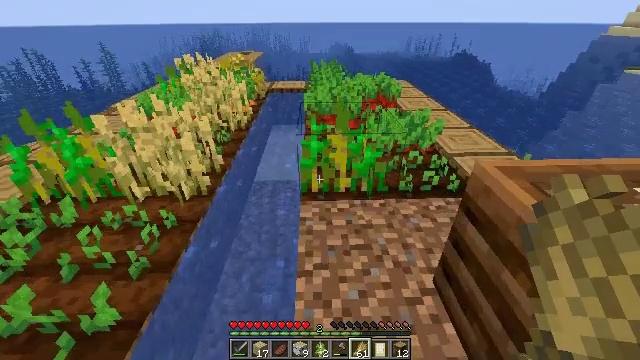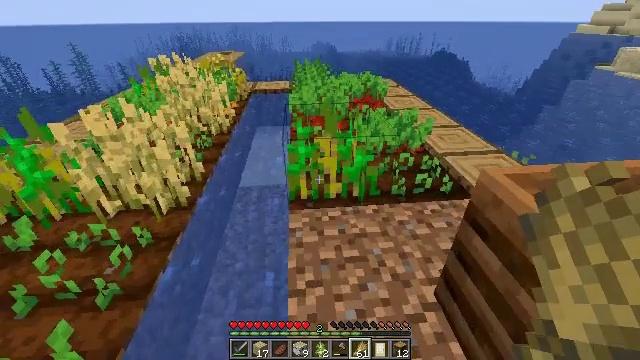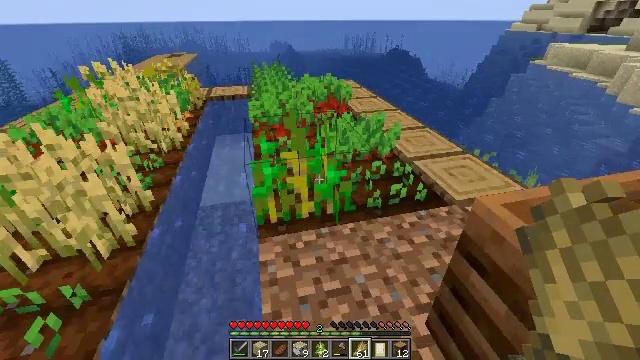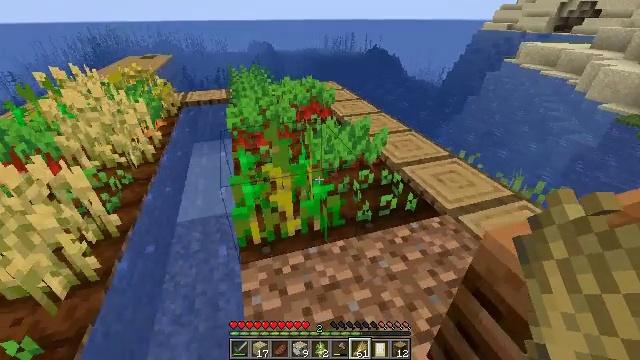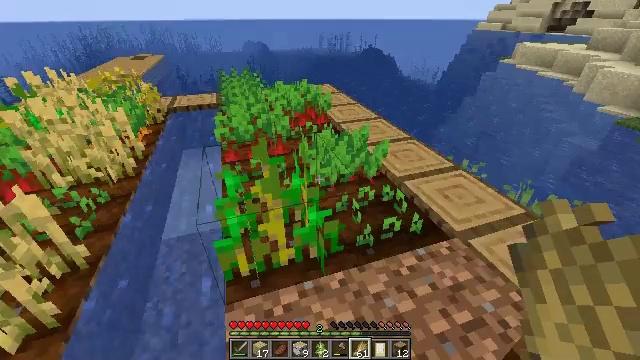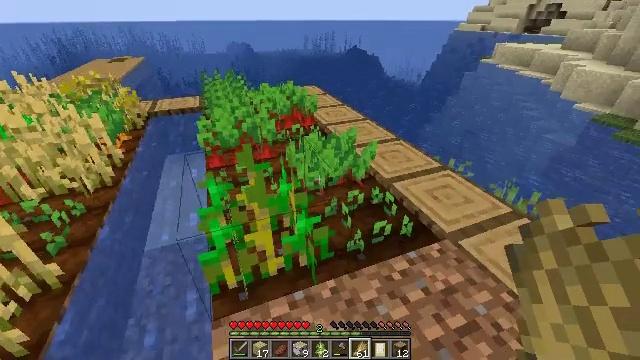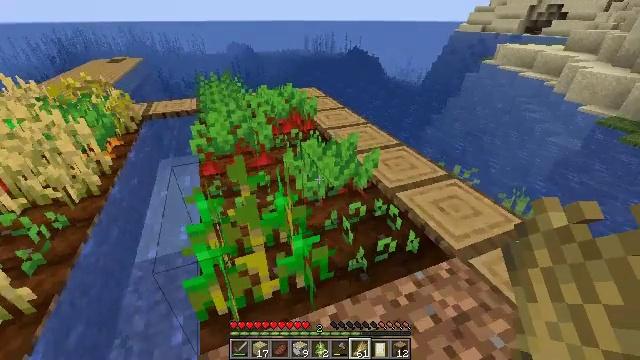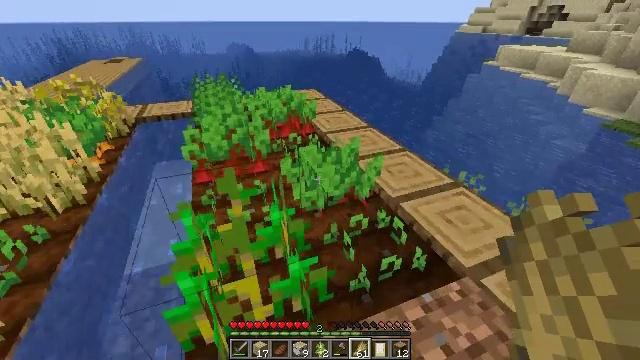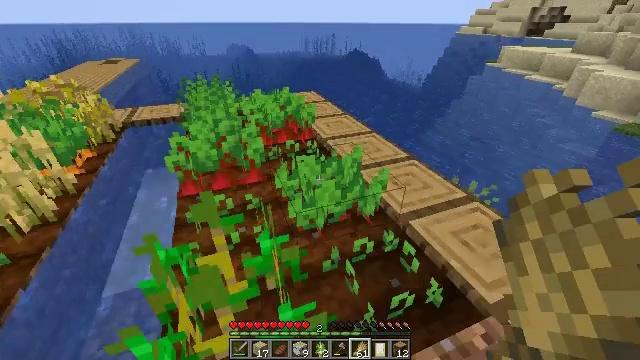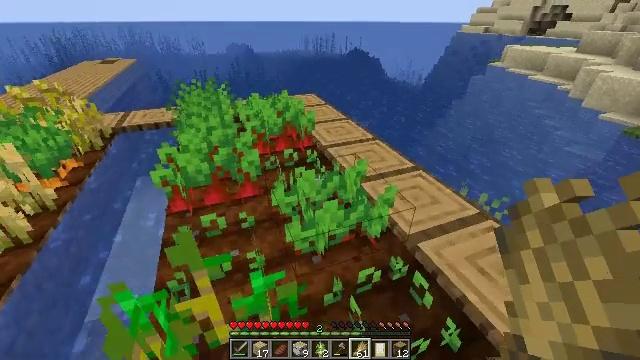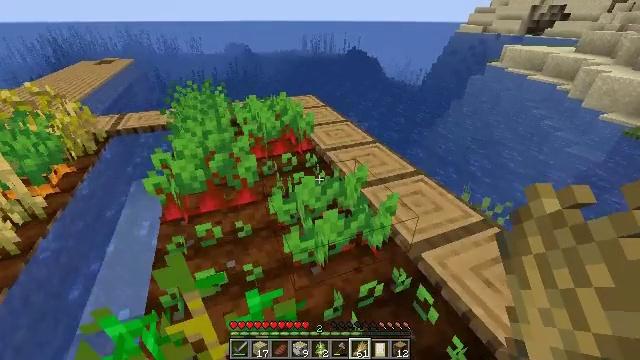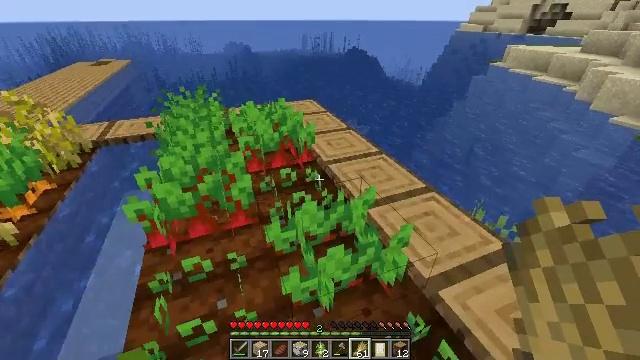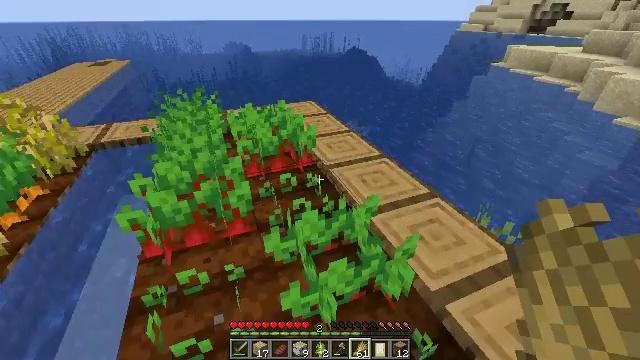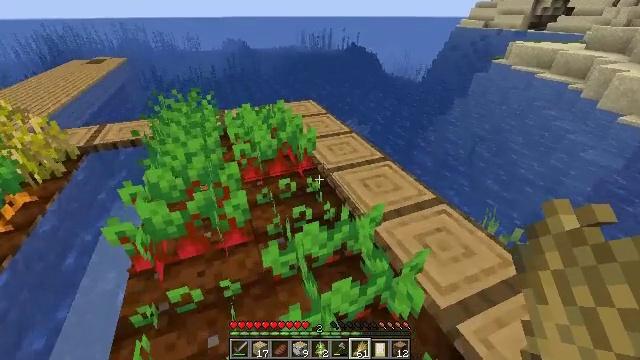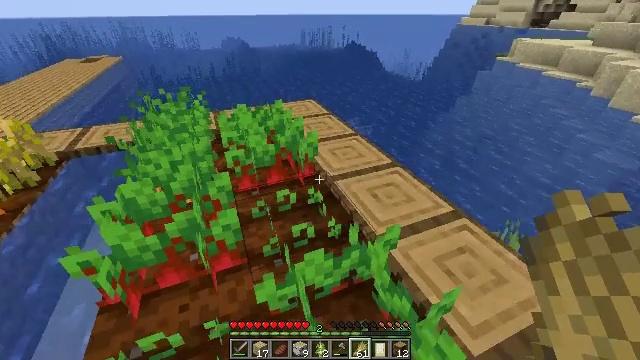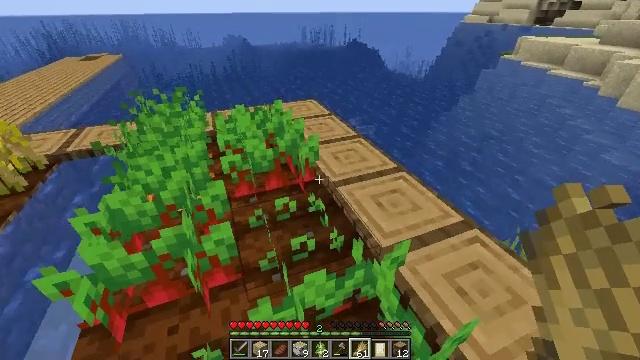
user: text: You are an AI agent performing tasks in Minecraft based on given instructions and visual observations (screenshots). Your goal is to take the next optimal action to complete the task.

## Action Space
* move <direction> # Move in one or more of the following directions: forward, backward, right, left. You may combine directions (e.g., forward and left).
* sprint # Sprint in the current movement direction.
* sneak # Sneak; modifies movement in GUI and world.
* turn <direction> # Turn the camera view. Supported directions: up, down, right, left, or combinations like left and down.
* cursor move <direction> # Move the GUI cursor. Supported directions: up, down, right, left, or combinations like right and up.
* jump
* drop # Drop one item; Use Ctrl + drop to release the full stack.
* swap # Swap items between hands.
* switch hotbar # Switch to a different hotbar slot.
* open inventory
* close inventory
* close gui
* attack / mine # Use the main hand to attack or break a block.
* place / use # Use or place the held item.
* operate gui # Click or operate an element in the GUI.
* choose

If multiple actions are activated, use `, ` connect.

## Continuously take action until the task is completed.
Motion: motion action
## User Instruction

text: Harvest beetroots from the farm.
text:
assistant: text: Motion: move forward, turn right
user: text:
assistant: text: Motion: move forward, turn right
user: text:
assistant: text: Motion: move forward, turn right
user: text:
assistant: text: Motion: move forward, turn right
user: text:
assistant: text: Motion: move forward, turn right
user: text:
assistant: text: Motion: move forward
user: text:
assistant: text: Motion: move forward
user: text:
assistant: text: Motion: move forward
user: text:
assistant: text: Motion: move forward
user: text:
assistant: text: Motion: move forward
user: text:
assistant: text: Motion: move forward
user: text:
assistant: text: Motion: move forward
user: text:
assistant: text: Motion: move forward
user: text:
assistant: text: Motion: move forward
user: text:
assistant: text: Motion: no_op
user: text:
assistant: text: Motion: no_op
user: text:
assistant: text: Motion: no_op
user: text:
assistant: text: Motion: no_op
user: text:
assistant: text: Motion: no_op
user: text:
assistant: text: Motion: no_op
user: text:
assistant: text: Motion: no_op
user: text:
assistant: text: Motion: no_op
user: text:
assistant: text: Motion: no_op
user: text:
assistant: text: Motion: no_op
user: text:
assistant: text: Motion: no_op
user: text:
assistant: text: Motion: no_op
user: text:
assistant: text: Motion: no_op
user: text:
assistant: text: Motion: no_op
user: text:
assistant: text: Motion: turn left
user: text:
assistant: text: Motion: turn left